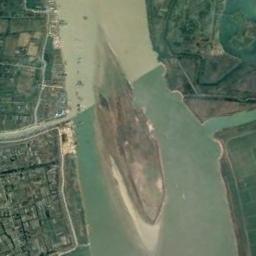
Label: island